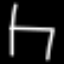
Label: chair